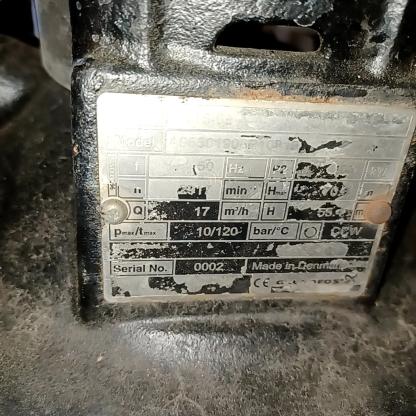
Klasa: tabliczka-znamionowa